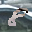
Label: 8